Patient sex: M
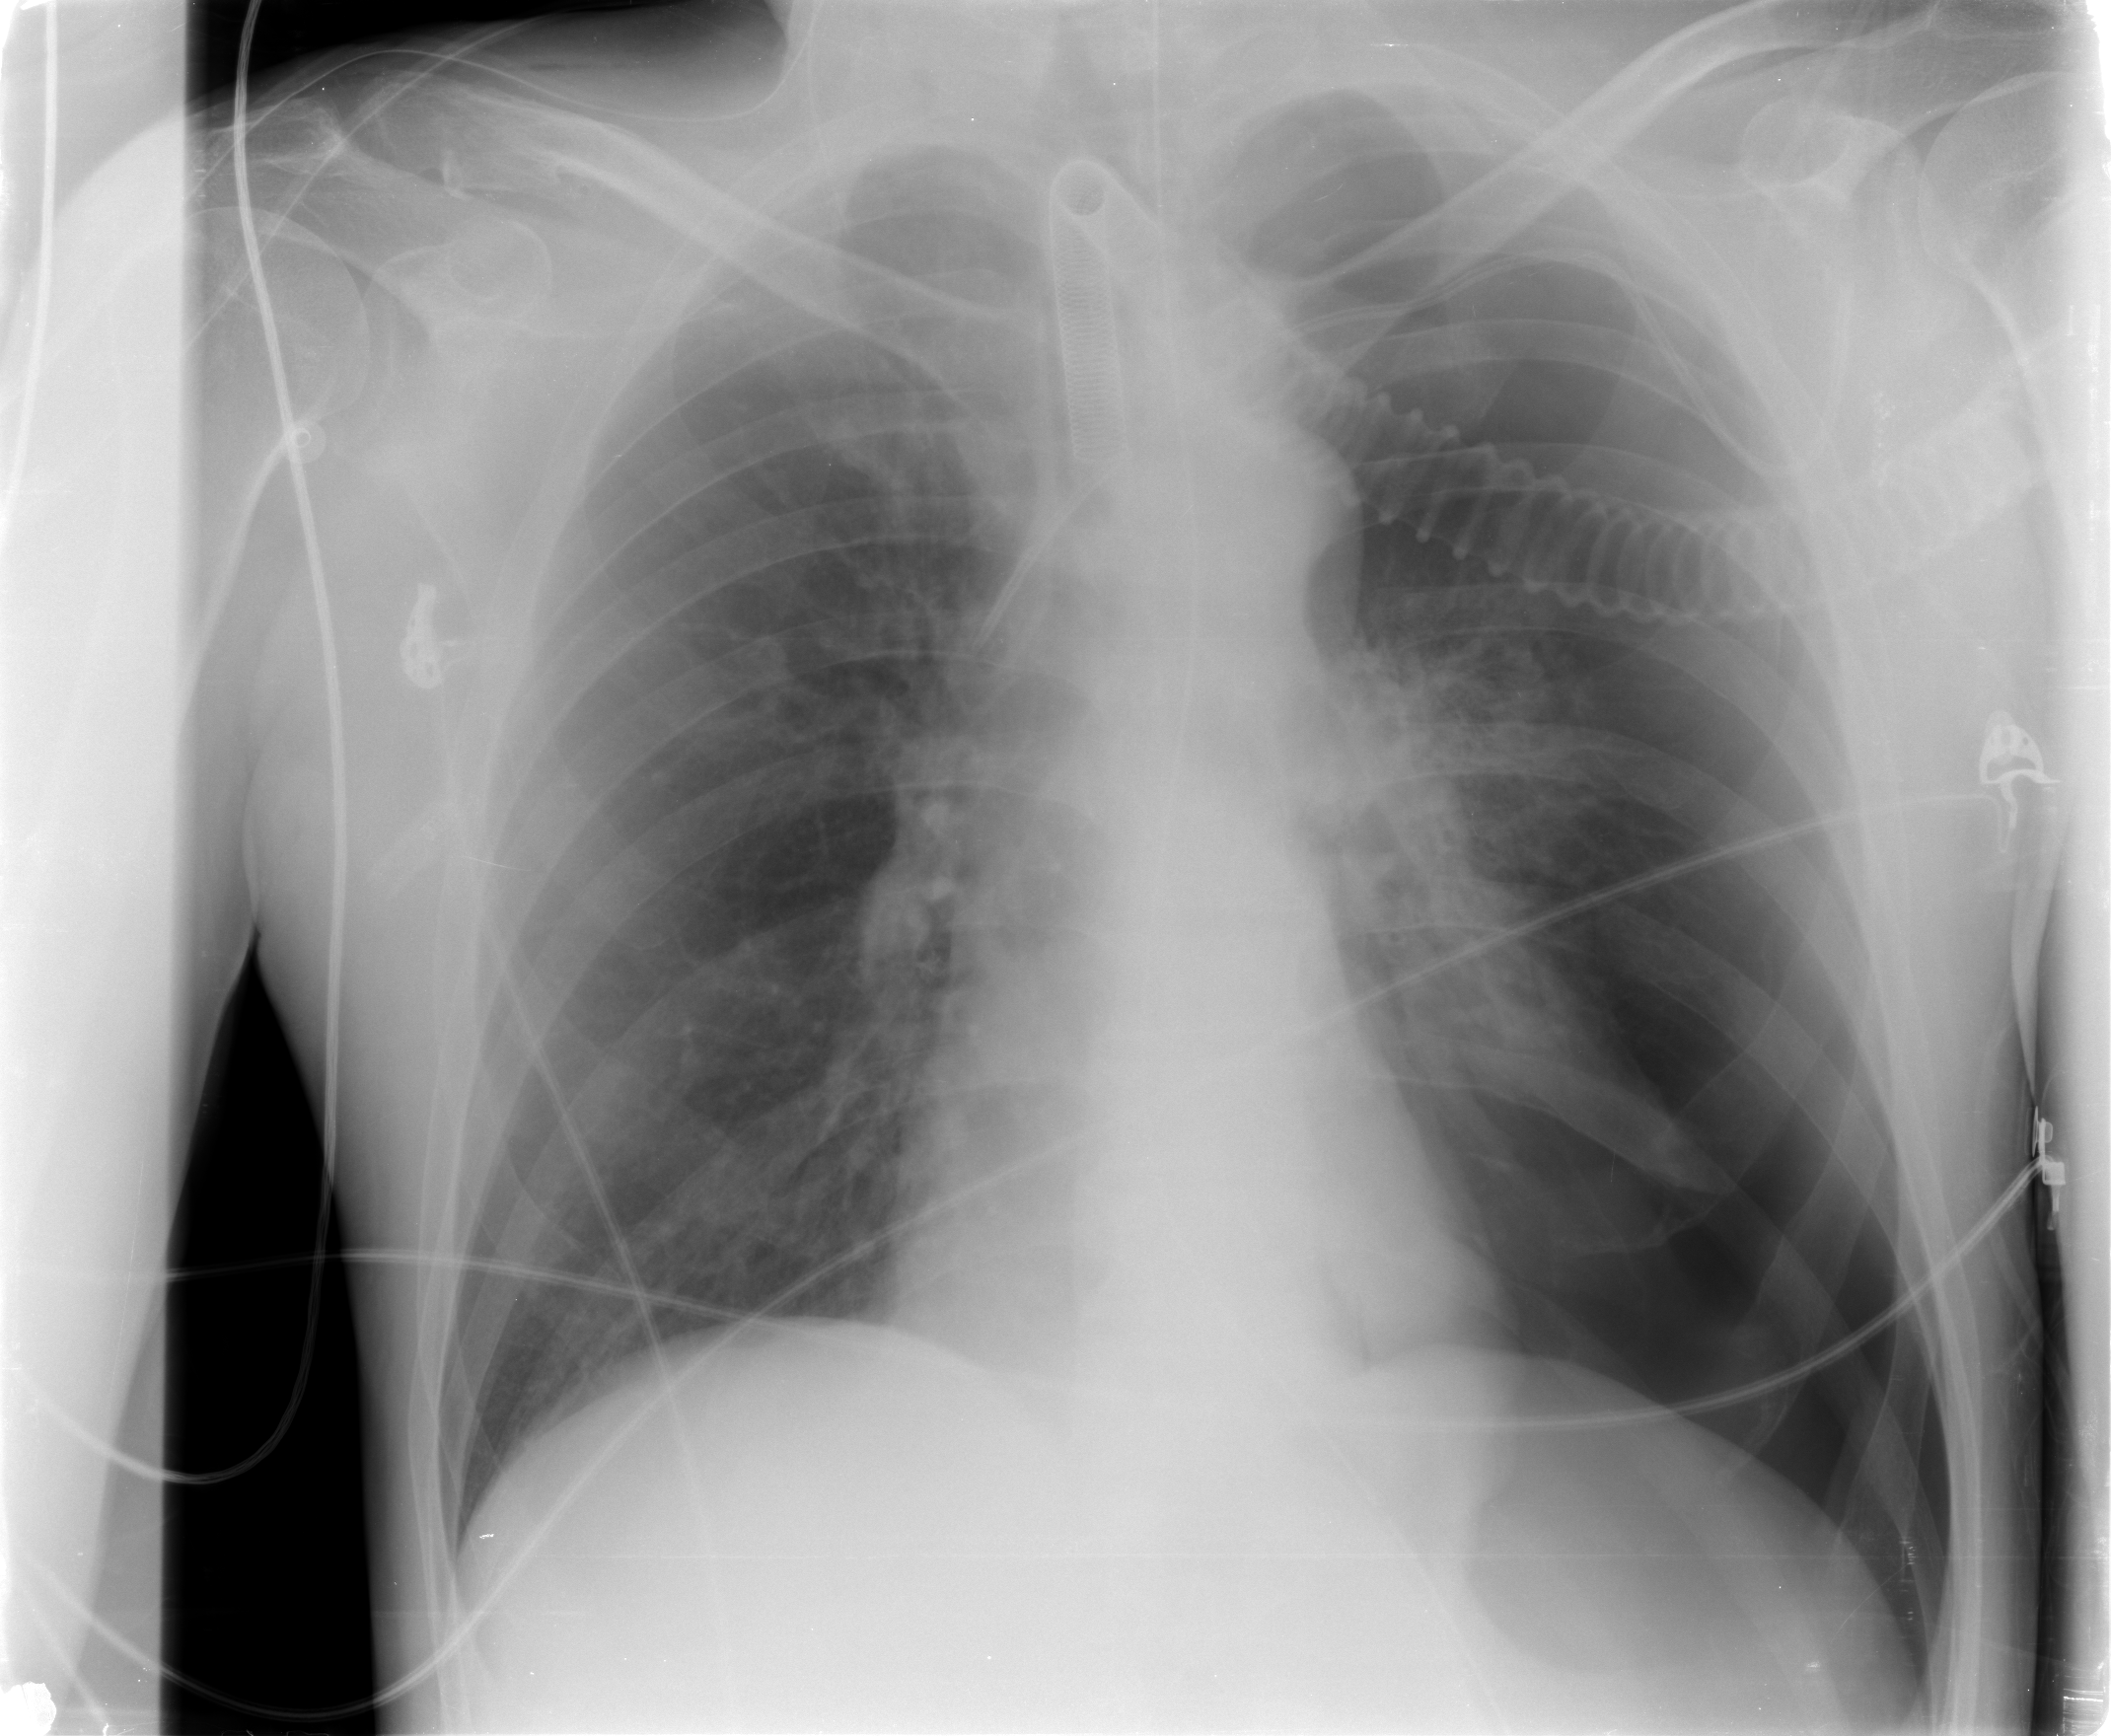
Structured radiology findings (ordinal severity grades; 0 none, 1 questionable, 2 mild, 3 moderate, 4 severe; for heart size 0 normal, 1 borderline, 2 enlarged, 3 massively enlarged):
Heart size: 0
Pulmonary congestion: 0
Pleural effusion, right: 0
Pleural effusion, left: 0
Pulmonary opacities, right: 0
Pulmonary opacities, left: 0
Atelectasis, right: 0
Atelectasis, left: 3